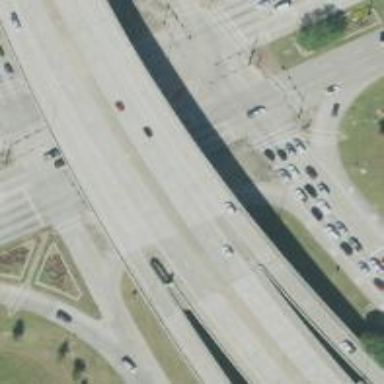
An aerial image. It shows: Primary highway bridge over expressway.